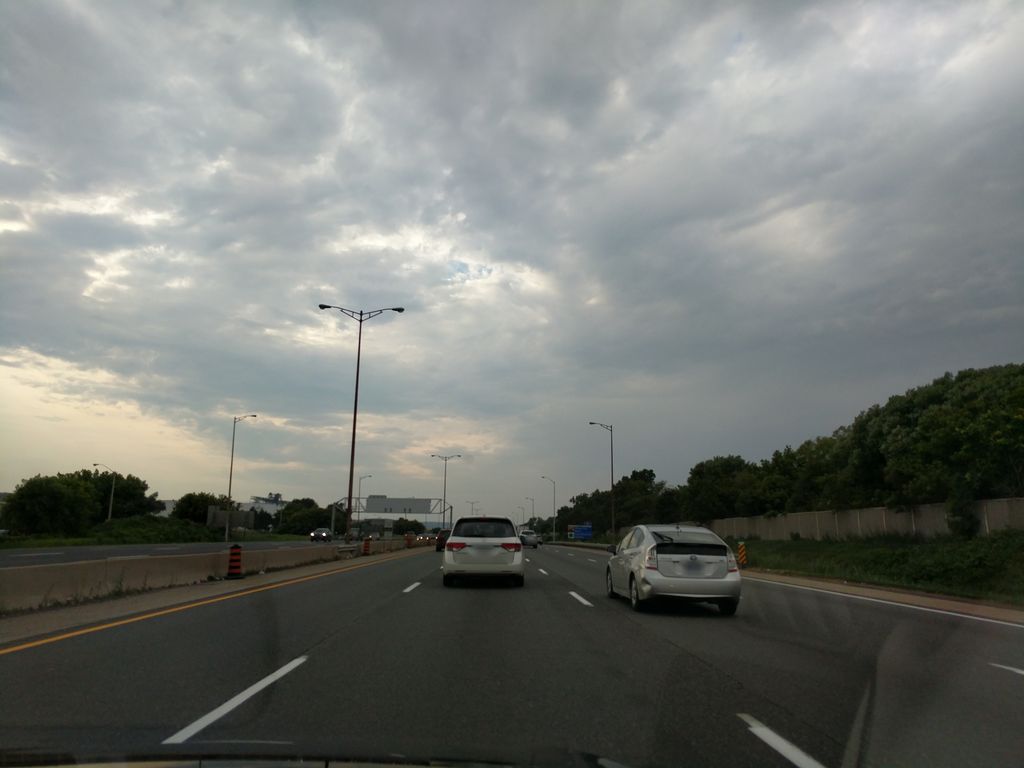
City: hamilton